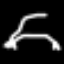
Label: frog